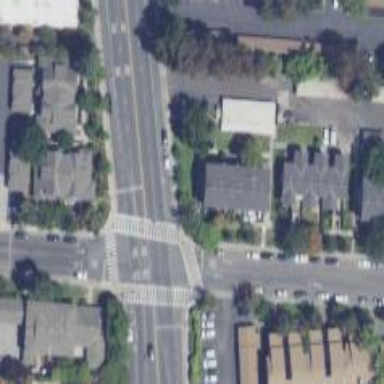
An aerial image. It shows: Uncontrolled road crossing.